Question: i m trying to make a D3 bar chart, here bars are horizontal & it's width should be in percent. But i am having still some issue with its width. I have created a fiddle @ <URL>.
here you can see width is not proper, and same time its not align on y axis.
here its stacked with executed-placed-quantity. here executed is subset of placed, & placed is subset of quantity.
here barData m getting from Ajax call. in function getRanges i am preparing an array of bars, its returning me is
'''
[[bar1 start point, bar1Length],[bar2 start point, bar2Length],[bar3 start point, bar3Length]];
'''
This data only m iterating inside forEach to create bars.
Some How its going in wrong direction. may be my scale is not proper or dataset. The final Output i have to come up is as  .
Now i need some help on atleast on bar alignment. can anyone help me?
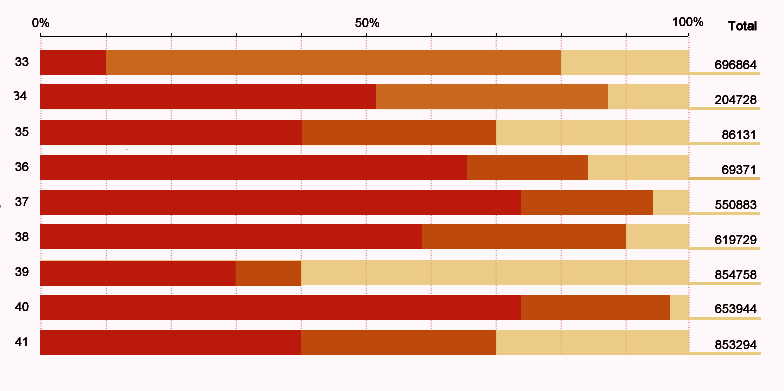
Answer: You are creating but not using your 'd3.scale.linear()' scales to place your data. Your 'x' and 'y' variables are functions which map your data to pixel positions. For instance, your bar width is
'''
.attr("width", function (d, i) {
return d[1] * 100; // what's the magic 100?
})
'''
This should be:
'''
.attr("width", function(d, i) {
return x(d[1]);
})
'''
For placing values on the y axis you have:
'''
.attr("transform", "translate(" + margin.l + "," + (margin.t + (30 * j)) + ")")
'''
Using the y scale it's
'''
.attr("transform", "translate(" + margin.l + "," + (y(j) + margin.t - 25/2) + ")") // this will center the bar on the tick
'''
Also, for you y axis you might want to switch to <URL> as you example looks like discreet categories and not a numeric range.
<URL> that'll get you going.